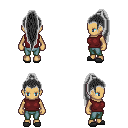
a pixel art fantasy rpg character, female body template, human, tanned skin, maroon sleeveless shirt, teal pants, gray extra-long topknot hairstyle, gray slippers, four views (front, back, left, right), 2x2 character sprite sheet, small pixel art, hard edges, no anti-aliasing